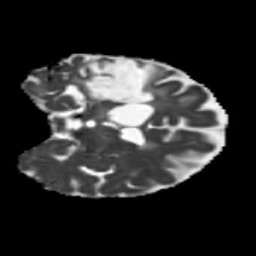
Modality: MD
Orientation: coronal
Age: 66
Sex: female
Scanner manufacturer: siemens
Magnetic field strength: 3 T
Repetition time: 5.25 s
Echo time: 0.08 s